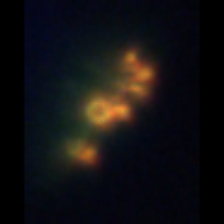
Taxon: Diatom_aggregate
Group: Diatoms